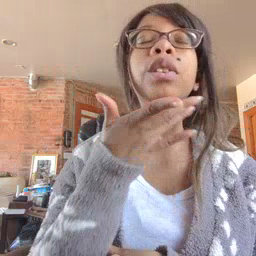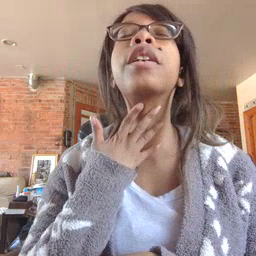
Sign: thirsty